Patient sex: M
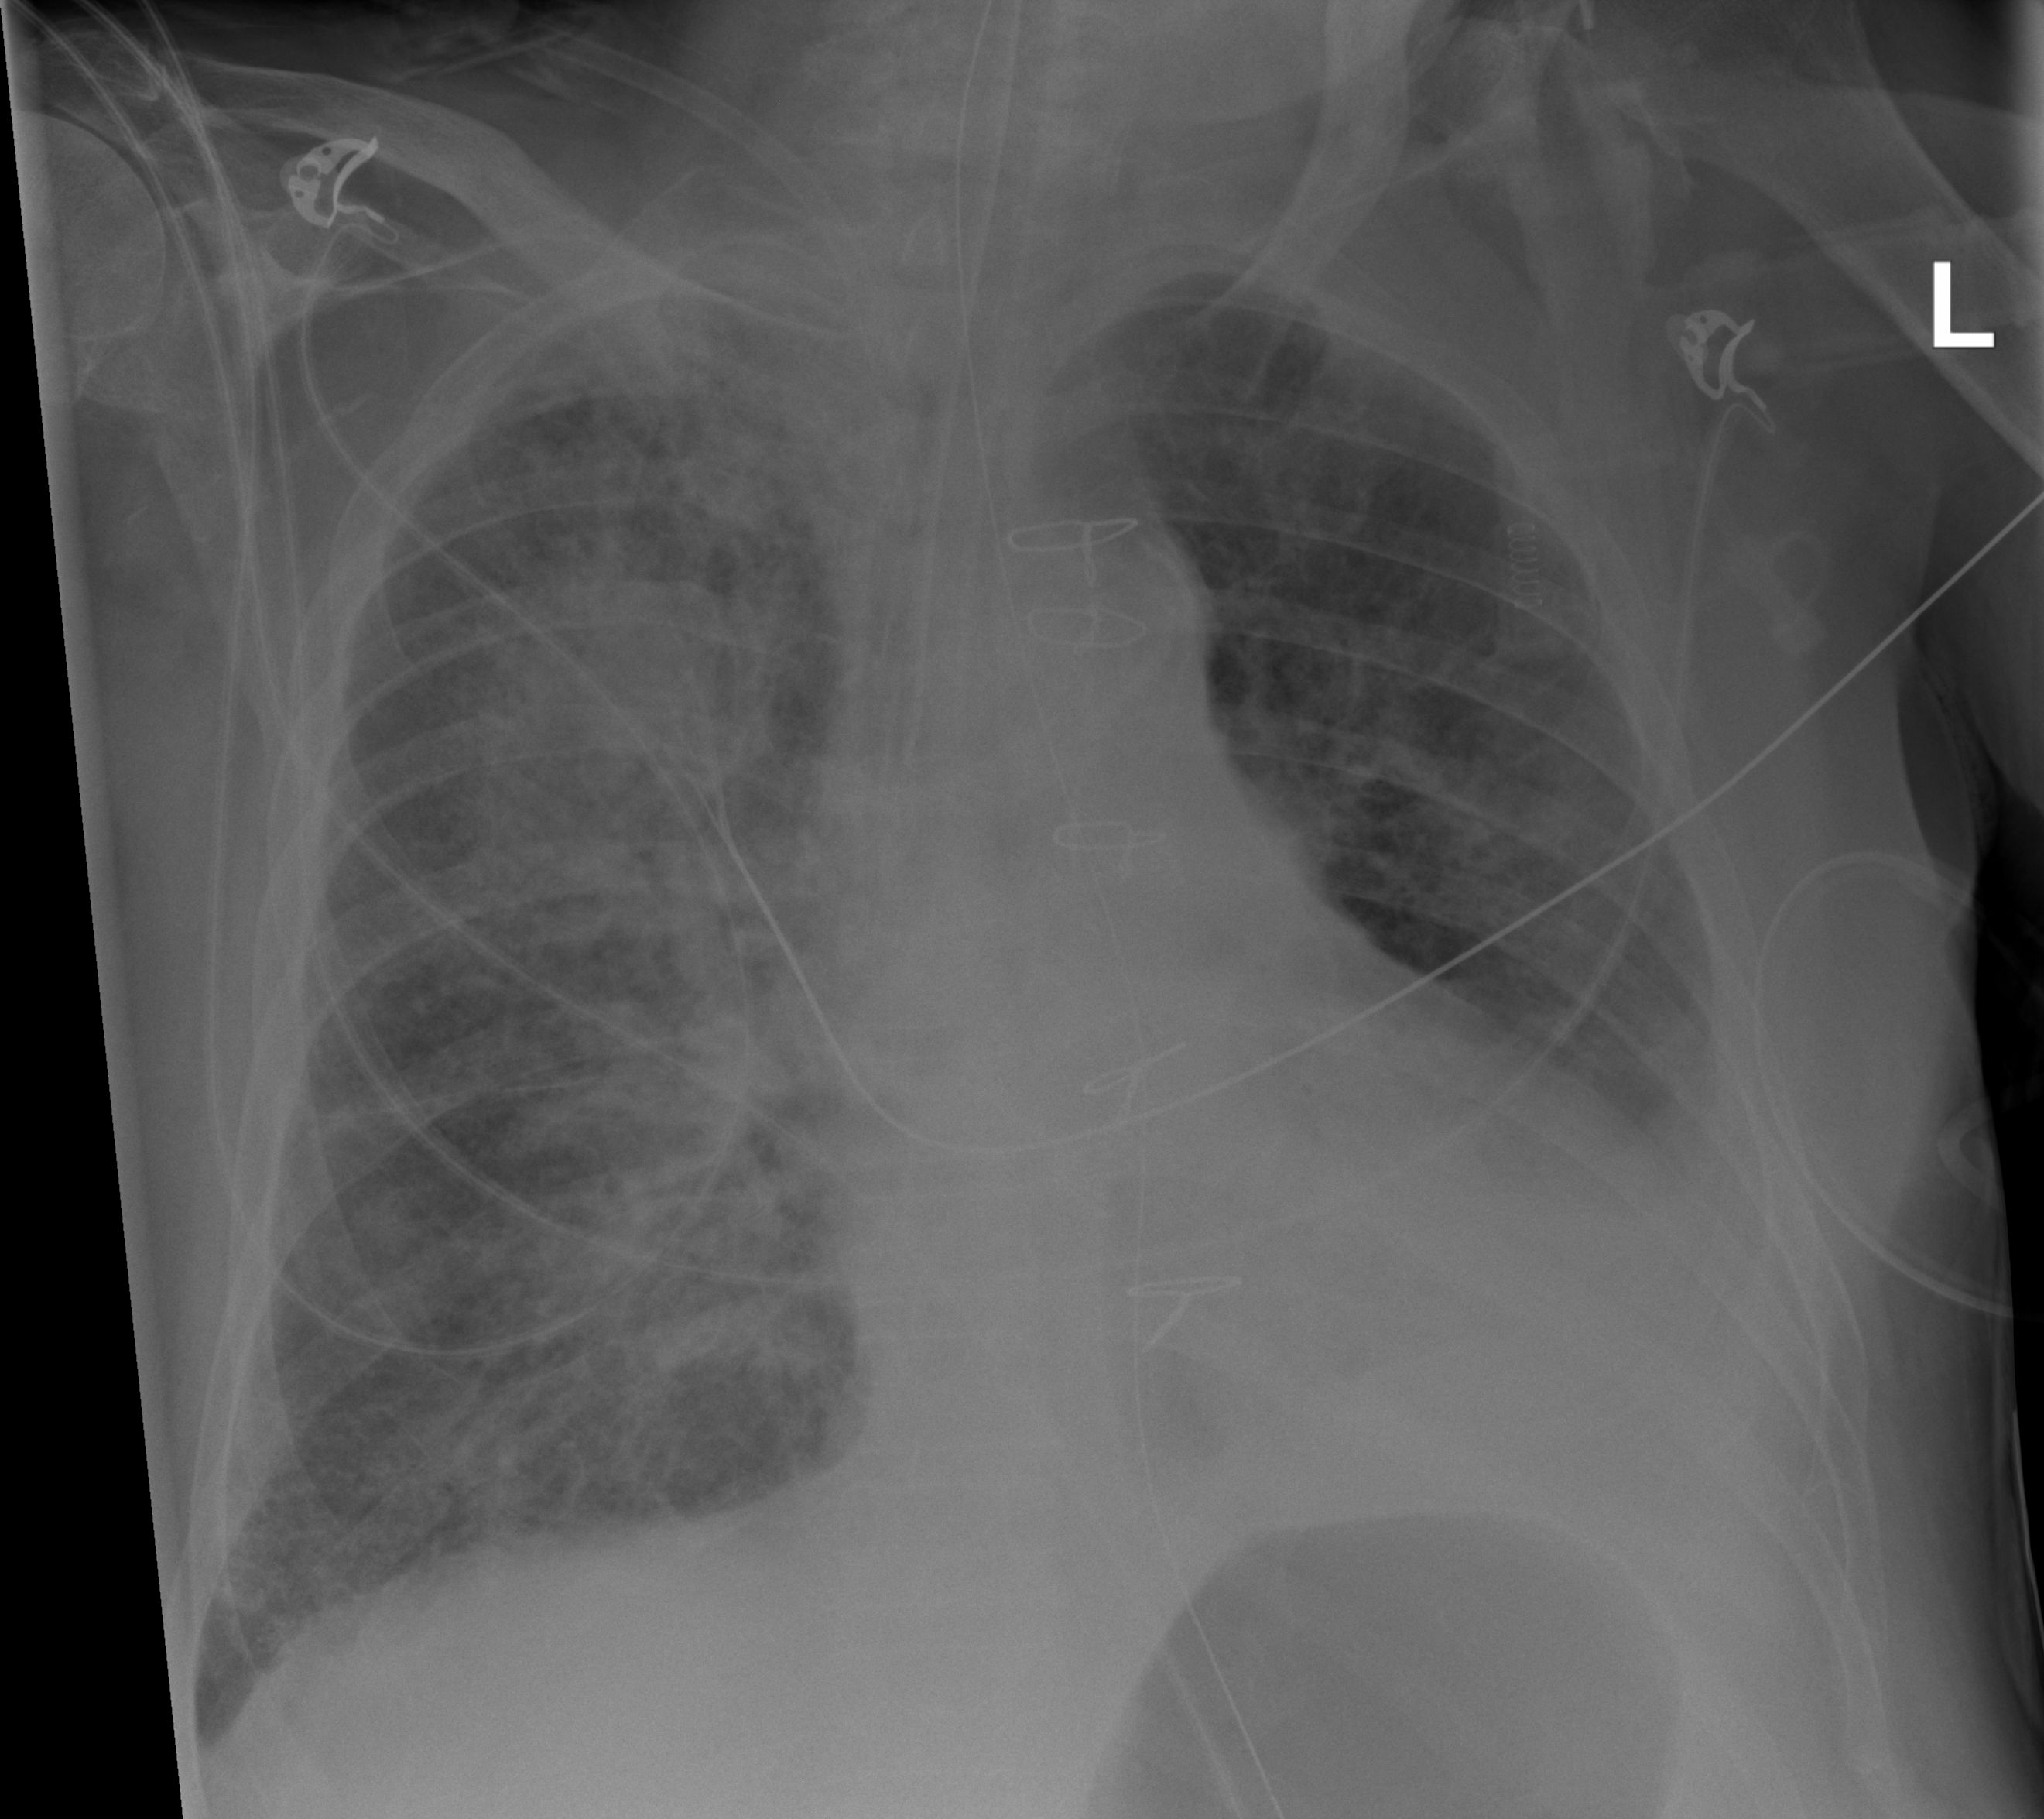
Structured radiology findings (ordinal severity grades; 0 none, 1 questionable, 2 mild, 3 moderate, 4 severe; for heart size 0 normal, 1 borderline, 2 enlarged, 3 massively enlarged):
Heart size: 2
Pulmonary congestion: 0
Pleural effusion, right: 2
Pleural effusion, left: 2
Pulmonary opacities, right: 3
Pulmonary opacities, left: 2
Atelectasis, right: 3
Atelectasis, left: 2